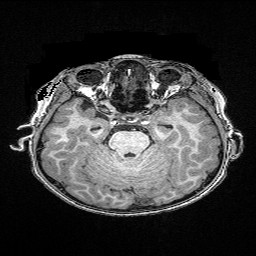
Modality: T1w
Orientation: coronal